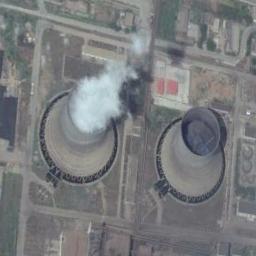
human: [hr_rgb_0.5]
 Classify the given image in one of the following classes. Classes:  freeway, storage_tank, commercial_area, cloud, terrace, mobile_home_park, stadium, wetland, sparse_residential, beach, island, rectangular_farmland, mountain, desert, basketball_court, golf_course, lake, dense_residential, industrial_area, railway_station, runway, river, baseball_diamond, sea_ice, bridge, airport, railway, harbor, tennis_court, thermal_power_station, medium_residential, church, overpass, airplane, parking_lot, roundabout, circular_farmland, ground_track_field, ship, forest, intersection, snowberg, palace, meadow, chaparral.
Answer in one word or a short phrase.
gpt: thermal_power_station